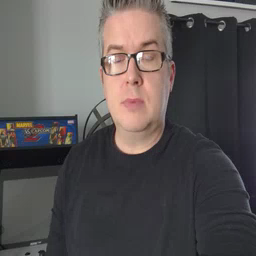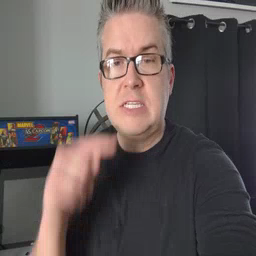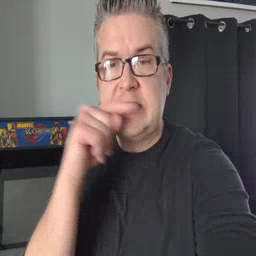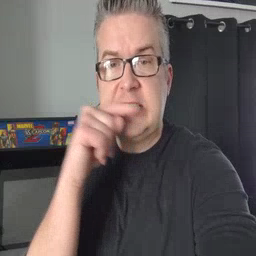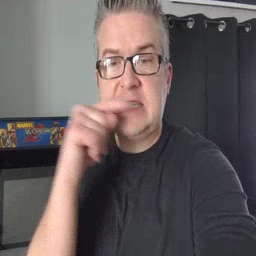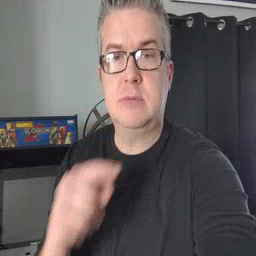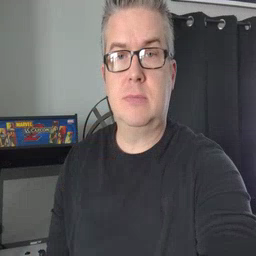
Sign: toothbrush